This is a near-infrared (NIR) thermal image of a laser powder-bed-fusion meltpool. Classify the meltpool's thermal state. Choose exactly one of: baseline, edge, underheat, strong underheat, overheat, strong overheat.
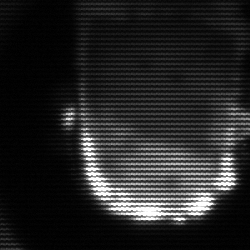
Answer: baseline